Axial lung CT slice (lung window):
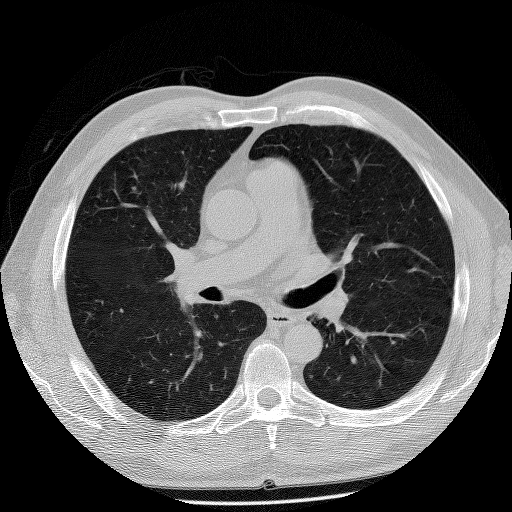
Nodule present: yes
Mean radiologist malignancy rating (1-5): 3